Field crop: tomato
Growth stage: 1
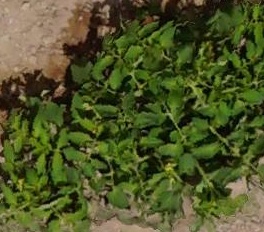
Species: tomato